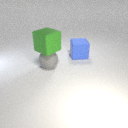
large blue rubber cube behind large gray rubber sphere